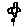
Label: flower